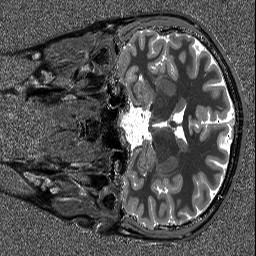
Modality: T1map
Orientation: coronal
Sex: male